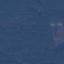
Land use / land cover: Forest